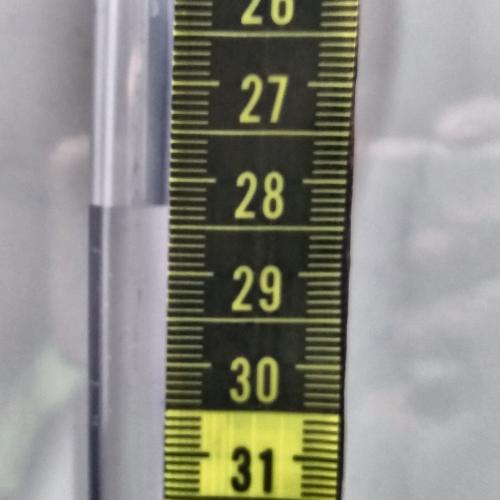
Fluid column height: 28.3 cm